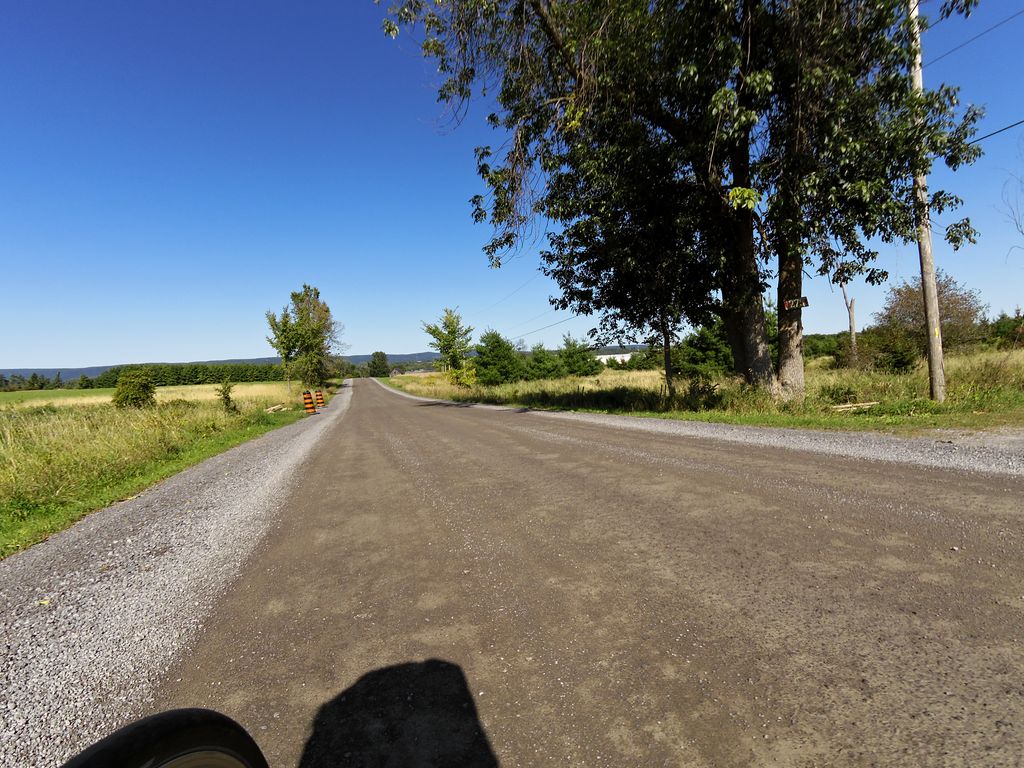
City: ottawa-gatineau